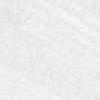
Label: no_change